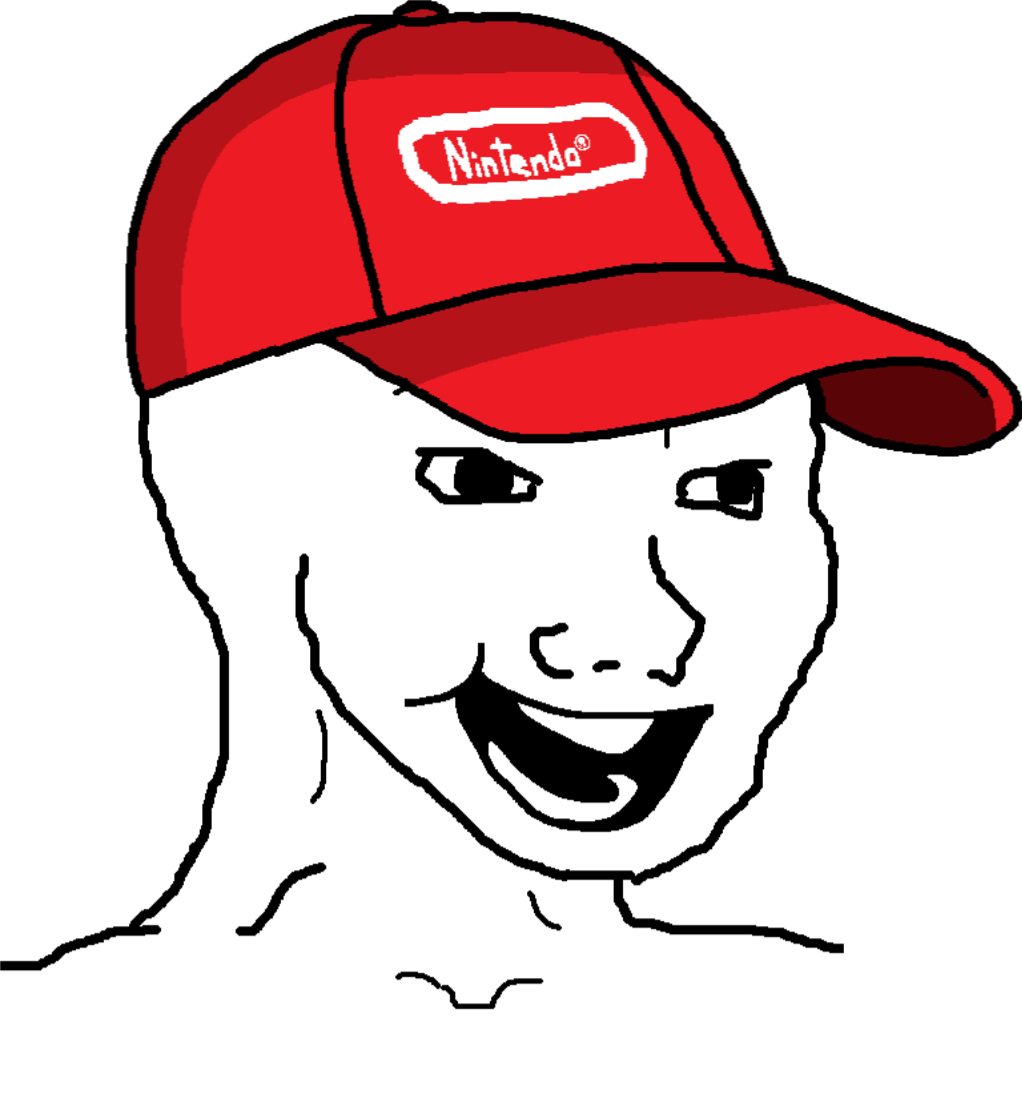
Label: 5_unsorted